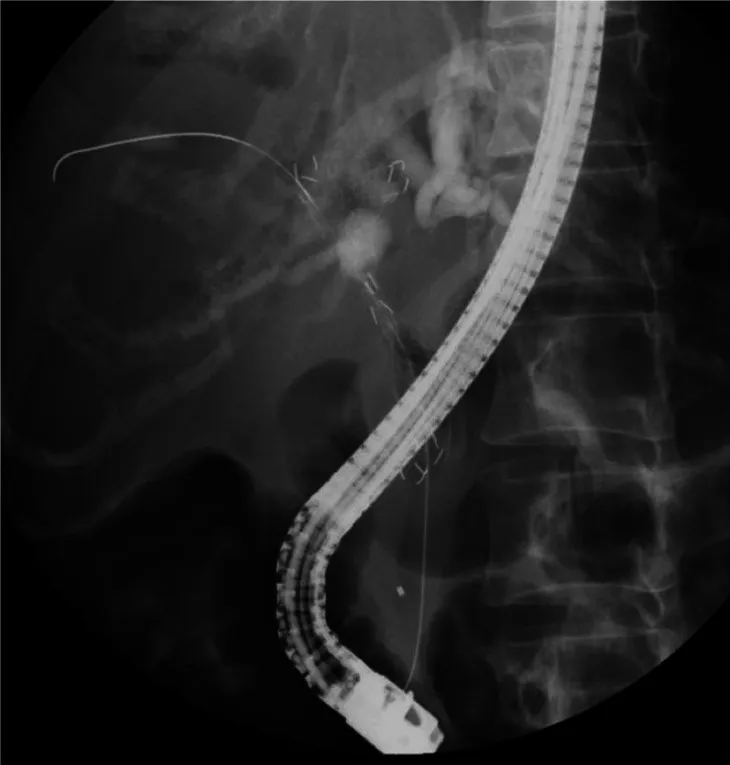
Transpapillary biliary stenting. . Two metal biliary stents without covers were placed transpapillary using the side-by-side method in the left and right intrahepatic bile ducts across the hilar biliary strictures.
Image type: radiology (x_ray)